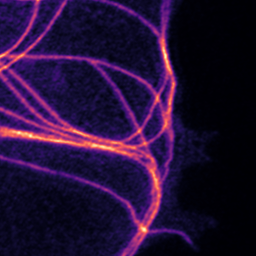
Label: Super-resolution Microtubules image